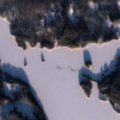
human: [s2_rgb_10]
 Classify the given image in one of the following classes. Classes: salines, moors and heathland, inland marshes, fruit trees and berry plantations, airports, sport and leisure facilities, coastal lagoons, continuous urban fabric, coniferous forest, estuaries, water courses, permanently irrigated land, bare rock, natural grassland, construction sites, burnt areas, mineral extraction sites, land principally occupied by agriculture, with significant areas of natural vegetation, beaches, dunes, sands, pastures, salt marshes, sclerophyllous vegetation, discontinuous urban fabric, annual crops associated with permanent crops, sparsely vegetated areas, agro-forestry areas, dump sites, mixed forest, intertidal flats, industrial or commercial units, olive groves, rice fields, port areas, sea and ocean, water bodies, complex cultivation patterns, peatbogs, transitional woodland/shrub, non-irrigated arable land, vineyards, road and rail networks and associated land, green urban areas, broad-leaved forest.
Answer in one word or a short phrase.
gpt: broad-leaved forest, coniferous forest, mixed forest, transitional woodland/shrub, water bodies